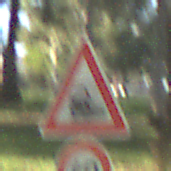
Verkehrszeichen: Bahnuebergang
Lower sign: Geschwindigkeit40
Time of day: MorningAfternoon
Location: Outdoor (Nature)
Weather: Clear
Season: NotSpecified
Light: Natural